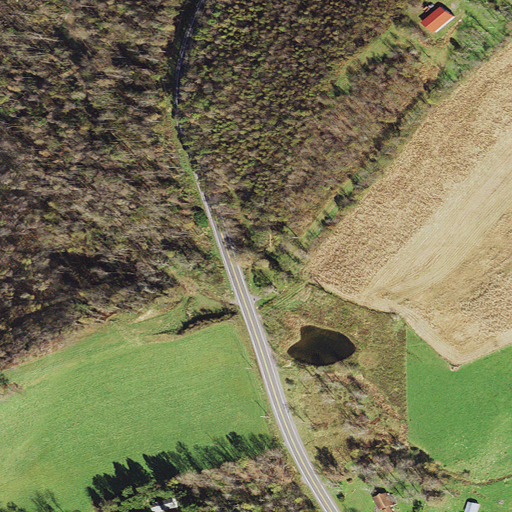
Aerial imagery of gap in Maryland named Kelso Gap containing deciduous forest, pasture, open development, low intensity development, mixed forest, shrub, and barren land